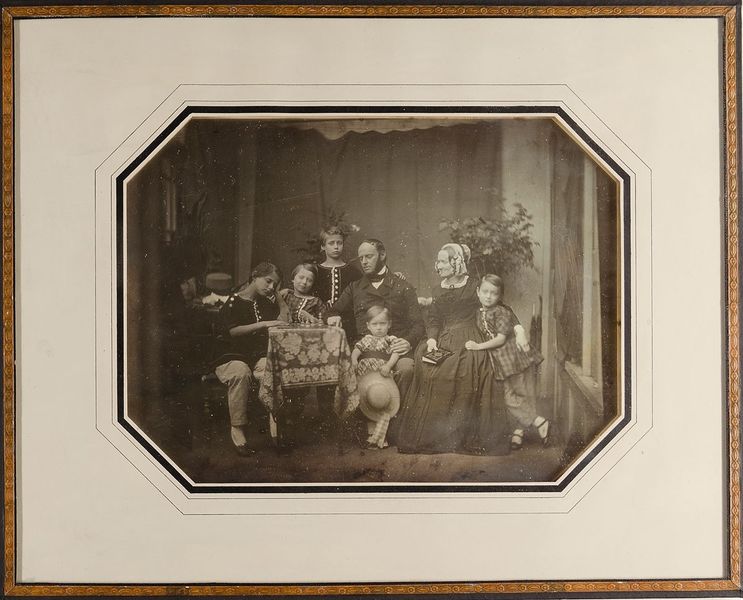
Titel: Die Familie von Dr. jur. Wilhelm Hübbe (1804-1886) und seiner Frau Wilhelmine, geb. Schleiden (1806-1855), v.l.n.r.: Martin H., Walter H., Benedikt H., Dr. Wilhelm H., Willi H.-Schleiden, Frau Wilhelmine H., geb. Schleiden, Paul Gerhardt H., 14. September 1849
Künstler: Johann Anton Völlner
Standort: Hamburg
Institution: Museum für Kunst und Gewerbe Hamburg
Schlagwörter: mann, frau, gruppenportrait, portrait, figur, eltern, kind, paar, person, kinder, foto, fotografie, photographie, photo, ehe, kinderbild, lichtbild, daguerreotypie, historische, kinderdarstellung, bildwerke, angewandte und bildende kunst, hessische systematik, porträt, persönlichkeit, porträtfotografie, porträtphotographie, gruppenporträt, verheiratetes paar, matrimonium, ehestand